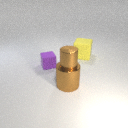
large yellow rubber cube behind large brown metal cylinder